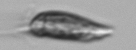
Label: Prorocentrum_triestinum